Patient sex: M
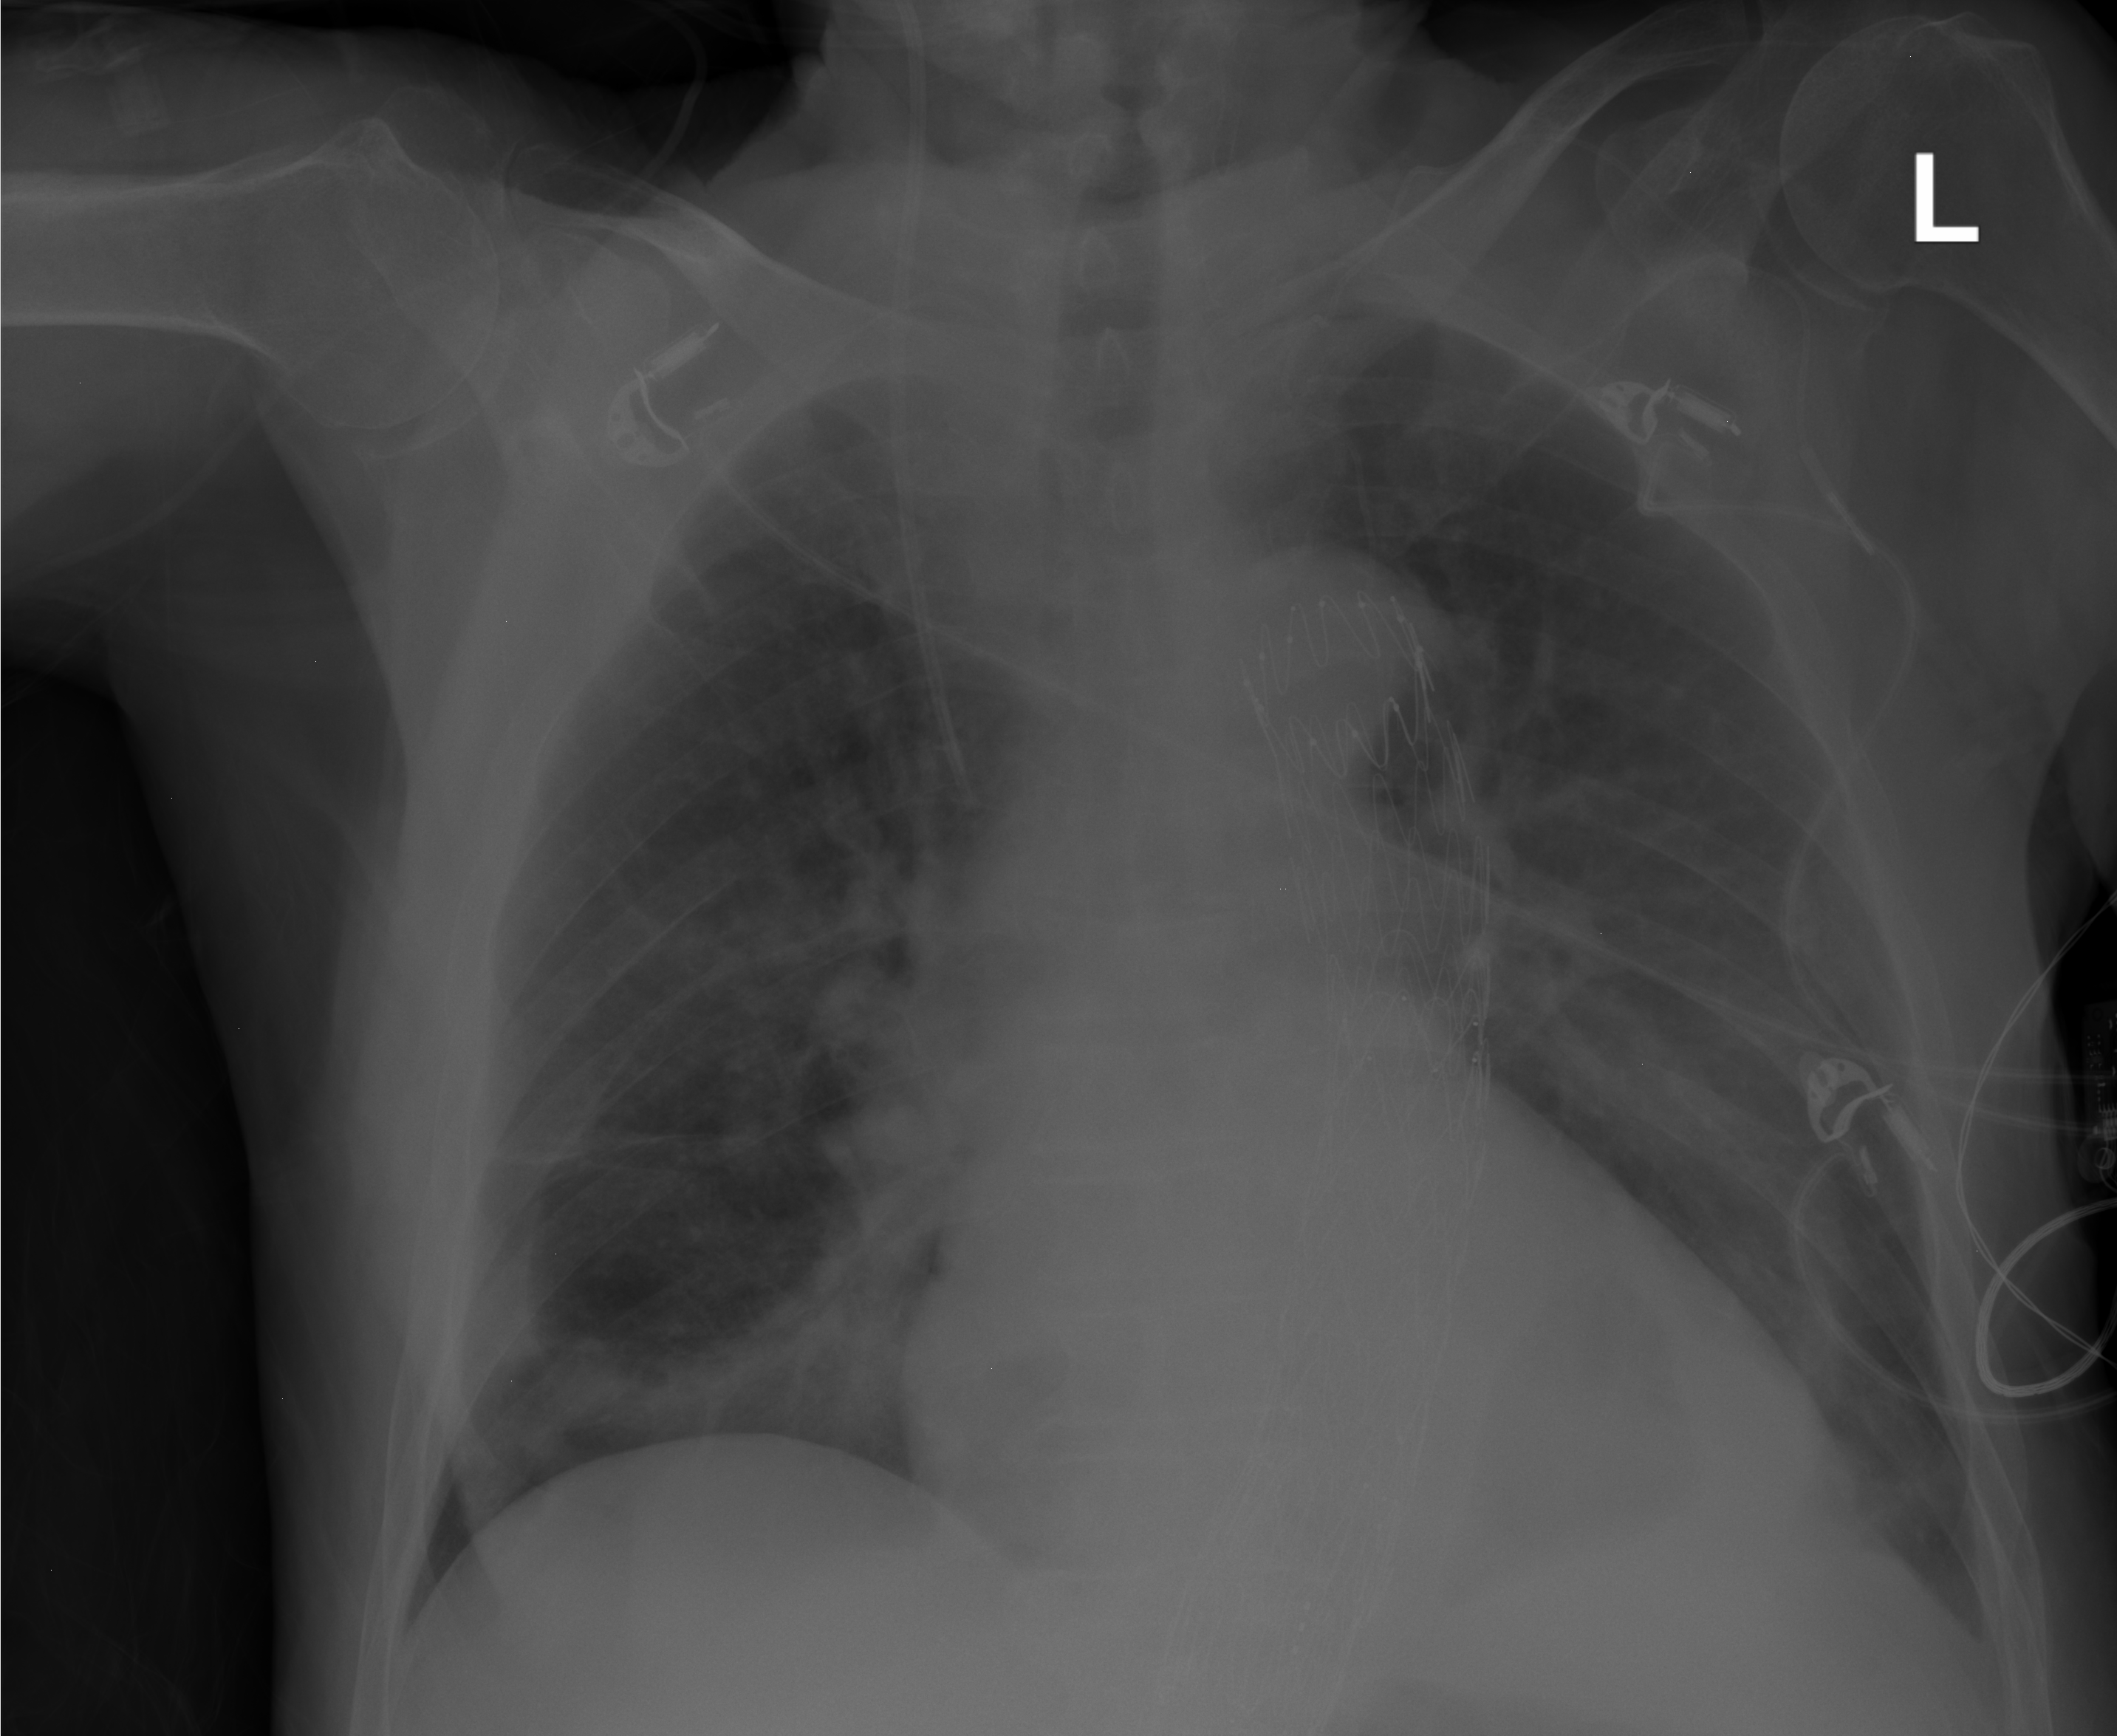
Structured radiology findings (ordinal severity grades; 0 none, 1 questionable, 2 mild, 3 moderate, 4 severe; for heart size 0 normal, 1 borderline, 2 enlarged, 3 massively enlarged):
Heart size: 2
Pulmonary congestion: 2
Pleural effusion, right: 0
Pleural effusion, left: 2
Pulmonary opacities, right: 2
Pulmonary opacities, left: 0
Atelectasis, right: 2
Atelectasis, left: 2